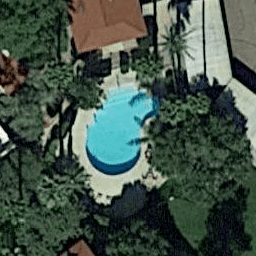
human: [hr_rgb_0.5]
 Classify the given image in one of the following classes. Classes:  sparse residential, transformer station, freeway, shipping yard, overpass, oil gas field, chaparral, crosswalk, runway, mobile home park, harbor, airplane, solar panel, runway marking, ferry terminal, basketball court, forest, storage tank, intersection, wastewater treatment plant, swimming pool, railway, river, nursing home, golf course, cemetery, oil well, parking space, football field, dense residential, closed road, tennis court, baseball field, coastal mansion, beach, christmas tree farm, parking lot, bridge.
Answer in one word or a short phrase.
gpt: swimming pool